Question: I'm building a website using a Wordpress theme The Travel Theme (<URL>. The problem is that the website is loading really slowly. Let me explain - after the initial HTTP request, it takes seven seconds to send other requests. See the picture.

Since it happens on my website as well as on the official theme website using this theme, it's most likely theme-related problem. It shouldn't be caused by plugins. I was thinking maybe it tries to connect somewhere and the connection times out after seven seconds, but I can't figure out more.
I <URL> the theme developers, but no reply so far.
Do you have any idea what might cause it and where to look for a problem?
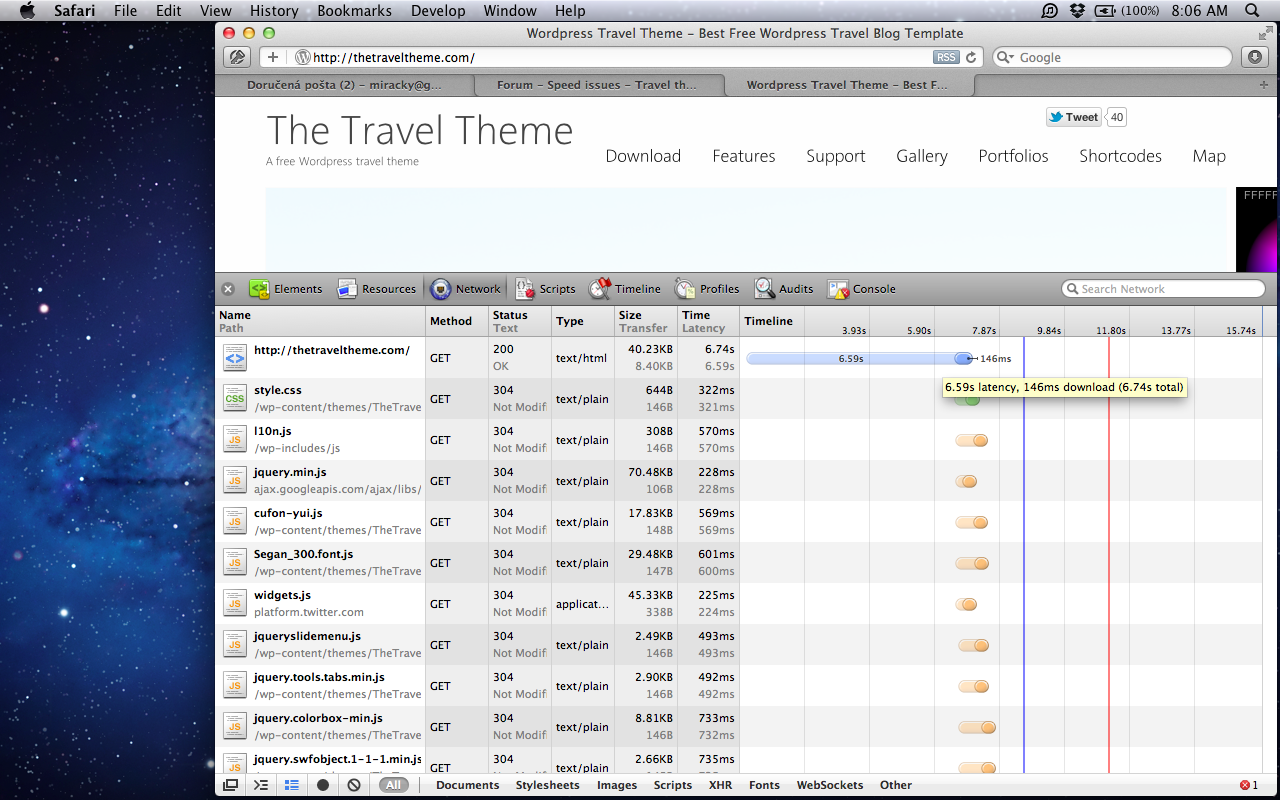
Answer: The issue was resolved by Simon <URL>.
"There are external calls to a webserver in Australia to fetch these advertisment urls and these calls block the whole theme.
So if you want a quick and dirty solution to avoid these delays just comment the codeblock in the 'footer.php' file in the root of the theme.
Everything in the 'div' element 'footer_bottom' but not this part in the beginning:
'''
<div id="copyright"><?php echo wpml_t(THEME_NAME, 'Copyright Footer Text',stripslashes(theme_get_option('footer','copyright')));
wp_reset_query();
'''
This should give an performance boost +90% for the inital connect and +60% for the complete site (depending on different factors). Of course there are many other ways to improve the performance but this one should make the situation acceptable for the moment." (Simon)
I hope this helps other guys using The Travel Theme.